Question: I'm trying to register my tumblr website with Facebook in accordance with this tutorial <URL>. But when I enter my website like this, I get a validation error. Why is this not a valid domain name?
Note, I am using my own domain name with Tumblr
'''
Validation failed.
Site Domain: http://www.blahblah.com/ is not a valid domain.
'''
And I also got this error message when I tested a like button on the site
'''
The app ID specified within the "fb:app_id" meta tag is not allowed on this domain. You must setup the Connect Base Domains for your app to be a prefix of http://blahblah.com/post/<PHONE>/.
'''

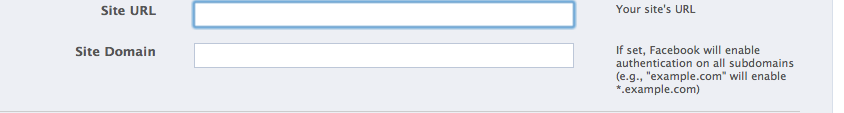
Answer: From the looks of things, you're redirecting 'www.leaftalk.com' to 'leaftalk.com'. The value for your site domain should be 'leaftalk.com' (note, no trailing slash). The value for site URL should be 'http://leaftalk.com/'